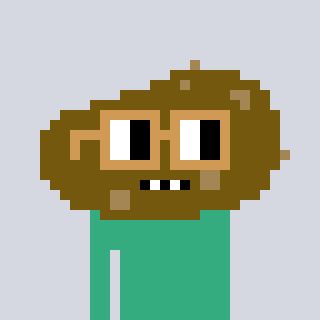
a pixel art character with square brown glasses, a potato-shaped head and a teal-colored body on a cool background